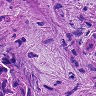
Metastatic tissue present: yes